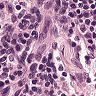
Metastatic tissue present: no